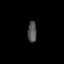
Tissue: lung
Cell type: Endothelial cells
Senescence score: 0.5909
Nuclear area (px): 189
Mean DAPI intensity: 79.772